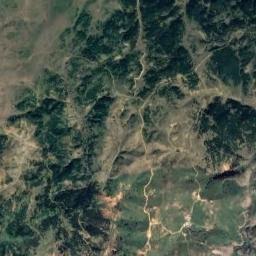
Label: mountain